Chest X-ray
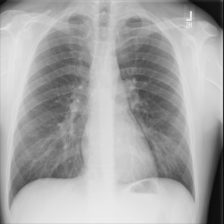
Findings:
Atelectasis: negative
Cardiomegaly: negative
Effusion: negative
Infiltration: negative
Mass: negative
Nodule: negative
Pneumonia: negative
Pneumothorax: negative
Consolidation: negative
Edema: negative
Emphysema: negative
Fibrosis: negative
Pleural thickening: negative
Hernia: negative